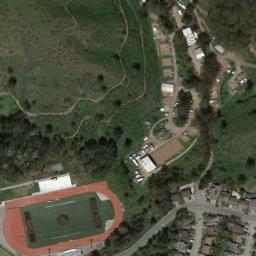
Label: ground_track_field